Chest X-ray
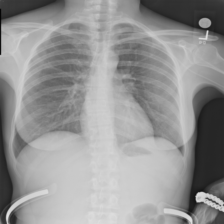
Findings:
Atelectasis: negative
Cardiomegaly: negative
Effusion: negative
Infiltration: negative
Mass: negative
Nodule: negative
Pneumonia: negative
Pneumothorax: negative
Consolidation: negative
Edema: negative
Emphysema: negative
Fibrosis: negative
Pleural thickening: negative
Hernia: negative